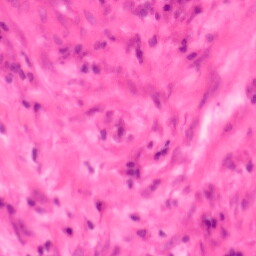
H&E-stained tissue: Colon